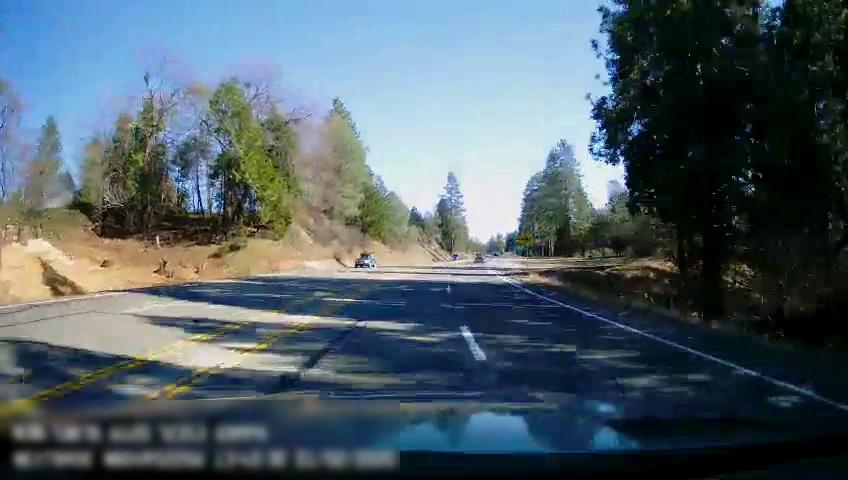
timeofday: Day
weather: Sunny
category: Drivable Space
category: Vehicles | Car
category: Vehicles | Other LV
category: Lanes | Opposite Lane
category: Lanes | Current Lane
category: Lanes | Alternate Lane
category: Lanes | Current Lane
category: Lanes | Alternate Lane
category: Lanes | Opposite Lane
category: Lanes | Opposite Lane
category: Traffic | Signs